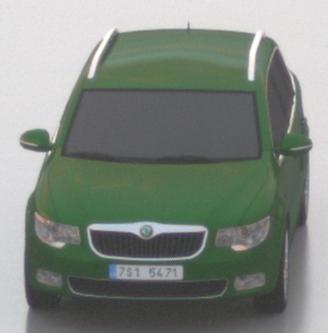
Make: Skoda
Model: Superb Combi 1.4 TSI
Detailed model: Superb (II) Combi
Model produced from: 2010/01
Model produced until: 2011/10
Doors: 5
Color: green
Road condition: wet road
Daytime: sunrise or sunset
Contrast: medium contrast